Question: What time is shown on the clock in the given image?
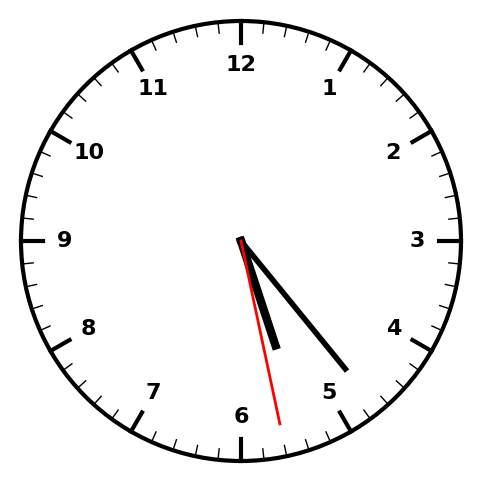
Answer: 05:23:28